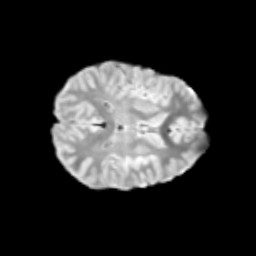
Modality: T2w
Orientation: axial
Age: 11
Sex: female
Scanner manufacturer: siemens
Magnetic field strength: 3 T
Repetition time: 3.8 s
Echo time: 0.07 s